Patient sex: M
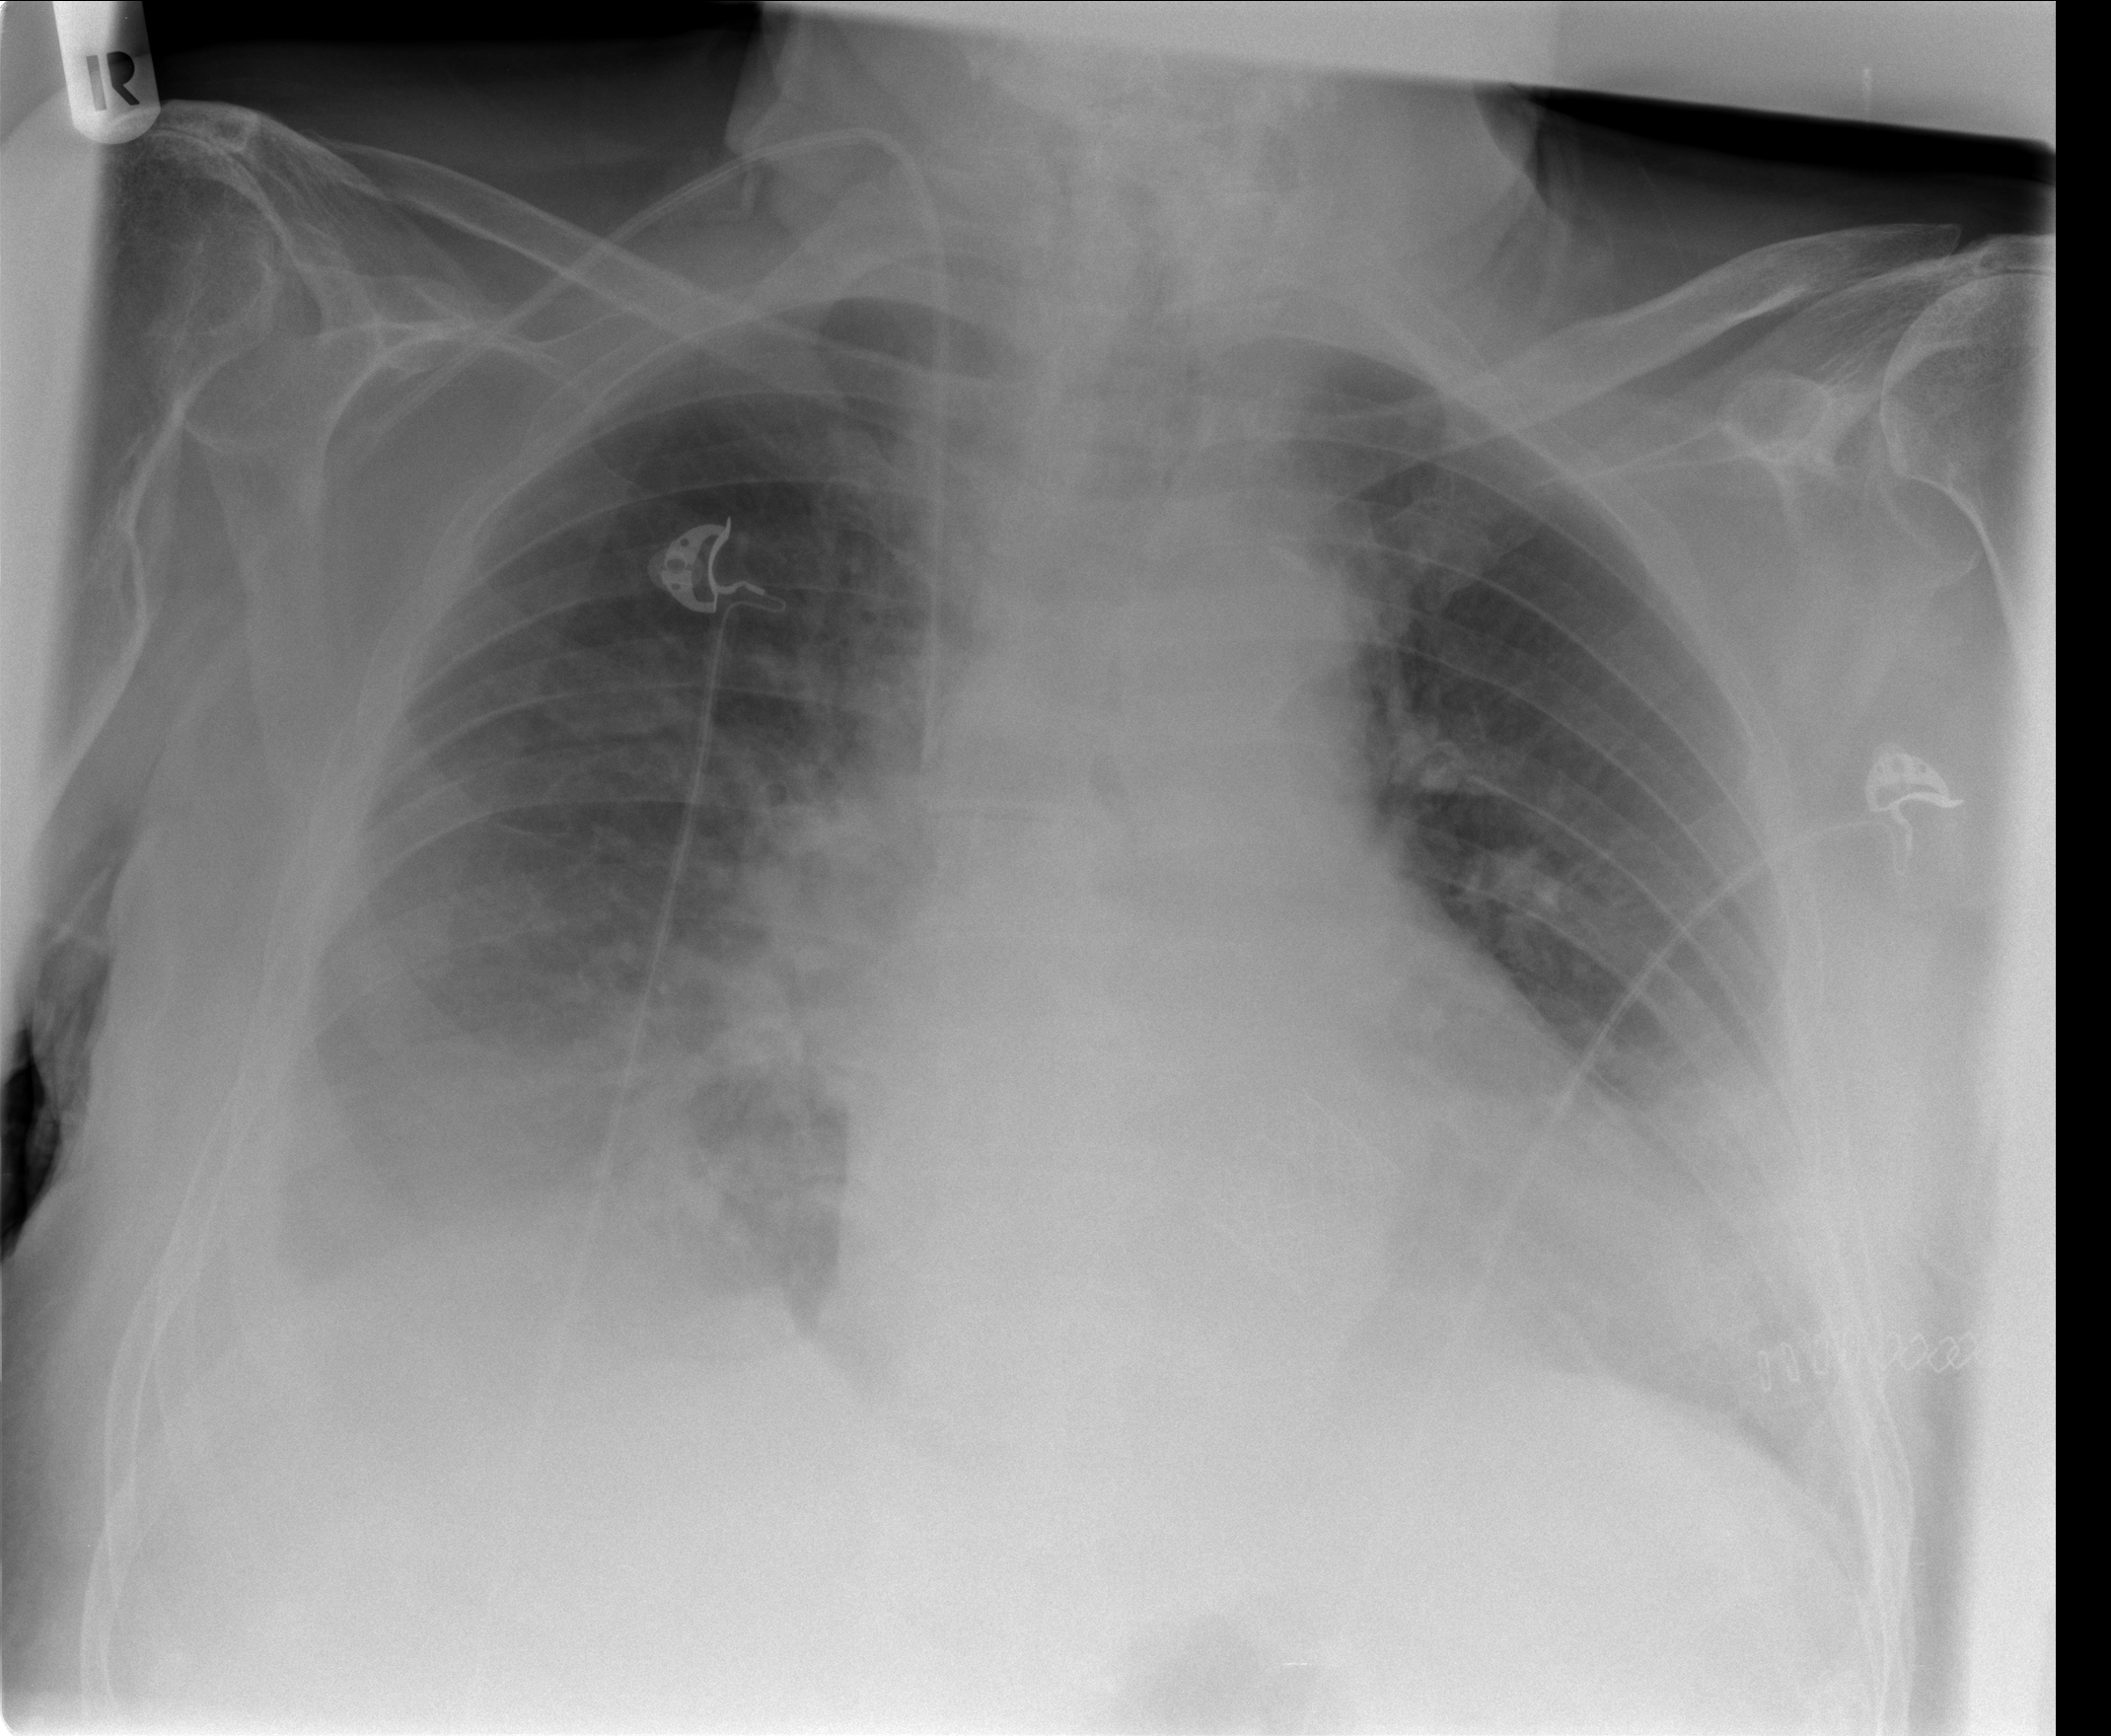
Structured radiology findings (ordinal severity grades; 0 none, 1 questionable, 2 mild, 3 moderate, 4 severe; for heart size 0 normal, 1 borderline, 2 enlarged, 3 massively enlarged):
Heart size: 0
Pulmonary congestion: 0
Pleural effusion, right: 2
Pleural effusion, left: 2
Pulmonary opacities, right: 0
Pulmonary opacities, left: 0
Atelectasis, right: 2
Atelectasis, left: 2